Question: I am using this spin wheel
<URL>
I want to change the background color to background images. I don't have a clue how to do it. If someone is kind enough to show me the path of adding images to canvas shapes /elements. I know it has something to do with fillStyle(). Here is the code:
'''
<html>
<head>
<meta http-equiv="Content-Type" content="text/html;charset=windows-1252">
</head>
<body>
<input type="button" value="spin" onclick="spin();" style="float: left;">
<canvas id="wheelcanvas" width="600" height="600"></canvas>
<script type="application/javascript">
var colors = ["#B8D430", "#3AB745", "#029990", "#3501CB",
"#2E2C75", "#673A7E", "#CC0071", "#F80120",
"#F35B20", "#FB9A00", "#FFCC00", "#FEF200","#FEF200"];
var restaraunts = ["$10", "$20", "$30", "$40",
"$50", "$60", "$70", "$80",
"$90", "$100", "$120", "$150","HELLO"];
var startAngle = 0;
var arc = Math.PI / 6;
var spinTimeout = null;
var spinArcStart = 10;
var spinTime = 0;
var spinTimeTotal = 0;
var ctx;
function draw() {
drawRouletteWheel();
}
function drawRouletteWheel() {
var canvas = document.getElementById("wheelcanvas");
if (canvas.getContext) {
var outsideRadius = 200;
var textRadius = 160;
var insideRadius = 125;
ctx = canvas.getContext("2d");
ctx.clearRect(0,0,600,600);
ctx.strokeStyle = "green";
ctx.lineWidth = 1;
ctx.font = 'bold 14px sans-serif';
for(var i = 0; i < 14; i++) {
var angle = startAngle + i * arc;
ctx.fillStyle = colors[i];
ctx.beginPath();
ctx.arc(250, 250, outsideRadius, angle, angle + arc, false);
ctx.arc(250, 250, insideRadius, angle + arc, angle, true);
ctx.stroke();
ctx.fill();
ctx.save();
ctx.shadowOffsetX = -1;
ctx.shadowOffsetY = -1;
ctx.shadowBlur = 0;
ctx.shadowColor = "rgb(220,220,220)";
ctx.fillStyle = "black";
ctx.translate(250 + Math.cos(angle + arc / 2) * textRadius, 250 + Math.sin(angle + arc / 2) * textRadius);
ctx.rotate(angle + arc / 2 + Math.PI / 2);
var text = restaraunts[i];
ctx.fillText(text, -ctx.measureText(text).width /2, 2);
ctx.restore();
}
//Arrow
ctx.fillStyle = "green";
ctx.beginPath();
ctx.moveTo(250 - 4, 250 - (outsideRadius + 5));
ctx.lineTo(250 + 4, 250 - (outsideRadius + 5));
ctx.lineTo(250 + 4, 250 - (outsideRadius - 5));
ctx.lineTo(250 + 9, 250 - (outsideRadius - 5));
ctx.lineTo(250 + 0, 250 - (outsideRadius - 13));
ctx.lineTo(250 - 9, 250 - (outsideRadius - 5));
ctx.lineTo(250 - 4, 250 - (outsideRadius - 5));
ctx.lineTo(250 - 4, 250 - (outsideRadius + 5));
ctx.fill();
}
}
function spin() {
spinAngleStart = Math.random() * 10 + 10;
spinTime = 0;
spinTimeTotal = Math.random() * 3 + 4 * 1000;
rotateWheel();
}
function rotateWheel() {
spinTime += 30;
if(spinTime >= spinTimeTotal) {
stopRotateWheel();
return;
}
var spinAngle = spinAngleStart - easeOut(spinTime, 0, spinAngleStart, spinTimeTotal);
startAngle += (spinAngle * Math.PI / 180);
drawRouletteWheel();
spinTimeout = setTimeout('rotateWheel()', 30);
}
function stopRotateWheel() {
clearTimeout(spinTimeout);
var degrees = startAngle * 180 / Math.PI + 90;
var arcd = arc * 180 / Math.PI;
var index = Math.floor((360 - degrees % 360) / arcd);
ctx.save();
ctx.font = 'bold 30px sans-serif';
var text = restaraunts[index]
ctx.fillText(text, 250 - ctx.measureText(text).width / 2, 250 + 10);
ctx.restore();
}
function easeOut(t, b, c, d) {
var ts = (t/=d)*t;
var tc = ts*t;
return b+c*(tc + -3*ts + 3*t);
}
draw();
</script>
</body>
</html>
'''
Here is the preview of an empty spin wheel. I want to put different images on each of them.
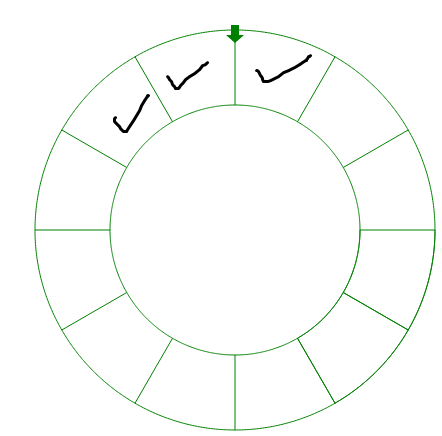
Answer: You can use 'context.pattern' to create a pattern with which to fill your wheel:

'''
var pattern1,pattern2;
var colors = ["#B8D430", "#3AB745", "#029990", "#3501CB",
"#2E2C75", "#673A7E", "#CC0071", "#F80120",
"#F35B20", "#FB9A00", "#FFCC00", "#FEF200","#FEF200"];
var restaraunts = ["$10", "$20", "$30", "$40",
"$50", "$60", "$70", "$80",
"$90", "$100", "$120", "$150","HELLO"];
var startAngle = 0;
var arc = Math.PI / 6;
var spinTimeout = null;
var spinArcStart = 10;
var spinTime = 0;
var spinTimeTotal = 0;
var canvas = document.getElementById("wheelcanvas");
var ctx = canvas.getContext("2d");
var img1=new Image();
img1.onload=start;
img1.src="https://dl.dropboxusercontent.com/u/139992952/multple/mm.jpg";
var img2=new Image();
img2.onload=start;
img2.src="https://dl.dropboxusercontent.com/u/139992952/stackoverflow/water1.jpg";
var imgCount=2;
function start(){
if(--imgCount>0){return;}
pattern1=ctx.createPattern(img1,'repeat');
pattern2=ctx.createPattern(img2,'repeat');
draw();
}
function draw() {
drawRouletteWheel();
}
function drawRouletteWheel() {
var outsideRadius = 200;
var textRadius = 160;
var insideRadius = 125;
ctx.clearRect(0,0,600,600);
ctx.strokeStyle = "green";
ctx.lineWidth = 1;
ctx.font = 'bold 14px sans-serif';
for(var i = 0; i < 14; i++) {
var angle = startAngle + i * arc;
ctx.fillStyle = (i/2==parseInt(i/2))?pattern1:pattern2; //colors[i];
ctx.beginPath();
ctx.arc(250, 250, outsideRadius, angle, angle + arc, false);
ctx.arc(250, 250, insideRadius, angle + arc, angle, true);
ctx.stroke();
ctx.fill();
ctx.save();
ctx.shadowOffsetX = -1;
ctx.shadowOffsetY = -1;
ctx.shadowBlur = 0;
ctx.shadowColor = "rgb(220,220,220)";
ctx.fillStyle = "black";
ctx.translate(250 + Math.cos(angle + arc / 2) * textRadius, 250 + Math.sin(angle + arc / 2) * textRadius);
ctx.rotate(angle + arc / 2 + Math.PI / 2);
var text = restaraunts[i];
ctx.fillText(text, -ctx.measureText(text).width /2, 2);
ctx.restore();
}
//Arrow
ctx.fillStyle = "green";
ctx.beginPath();
ctx.moveTo(250 - 4, 250 - (outsideRadius + 5));
ctx.lineTo(250 + 4, 250 - (outsideRadius + 5));
ctx.lineTo(250 + 4, 250 - (outsideRadius - 5));
ctx.lineTo(250 + 9, 250 - (outsideRadius - 5));
ctx.lineTo(250 + 0, 250 - (outsideRadius - 13));
ctx.lineTo(250 - 9, 250 - (outsideRadius - 5));
ctx.lineTo(250 - 4, 250 - (outsideRadius - 5));
ctx.lineTo(250 - 4, 250 - (outsideRadius + 5));
ctx.fill();
}
function spin() {
spinAngleStart = Math.random() * 10 + 10;
spinTime = 0;
spinTimeTotal = Math.random() * 3 + 4 * 1000;
rotateWheel();
}
function rotateWheel() {
spinTime += 30;
if(spinTime >= spinTimeTotal) {
stopRotateWheel();
return;
}
var spinAngle = spinAngleStart - easeOut(spinTime, 0, spinAngleStart, spinTimeTotal);
startAngle += (spinAngle * Math.PI / 180);
drawRouletteWheel();
spinTimeout = setTimeout('rotateWheel()', 30);
}
function stopRotateWheel() {
clearTimeout(spinTimeout);
var degrees = startAngle * 180 / Math.PI + 90;
var arcd = arc * 180 / Math.PI;
var index = Math.floor((360 - degrees % 360) / arcd);
ctx.save();
ctx.font = 'bold 30px sans-serif';
var text = restaraunts[index]
ctx.fillText(text, 250 - ctx.measureText(text).width / 2, 250 + 10);
ctx.restore();
}
function easeOut(t, b, c, d) {
var ts = (t/=d)*t;
var tc = ts*t;
return b+c*(tc + -3*ts + 3*t);
}
'''
'''
body{ background-color: ivory; }
#canvas{border:1px solid red;}
'''
'''
<canvas id="wheelcanvas" width=600 height=600></canvas>
'''